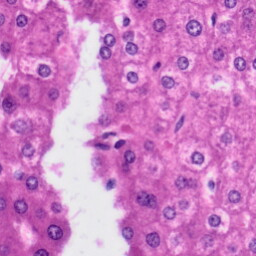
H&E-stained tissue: Liver